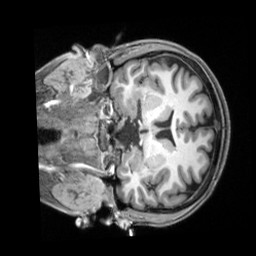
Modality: T1w
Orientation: coronal
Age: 25
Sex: female
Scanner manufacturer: siemens
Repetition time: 2.3 s
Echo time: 0.00229 s